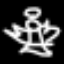
Label: angel